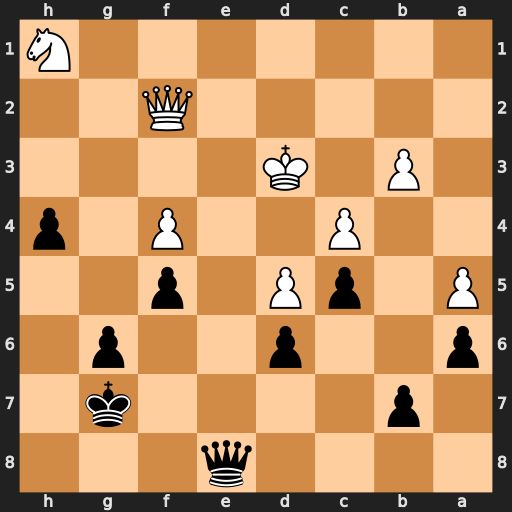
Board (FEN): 4q3/1p4k1/p2p2p1/P1pP1p2/2P2P1p/1P1K4/5Q2/7N
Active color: b
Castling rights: -
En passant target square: -
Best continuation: Qe4+ Kd2 Qxh1